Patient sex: M
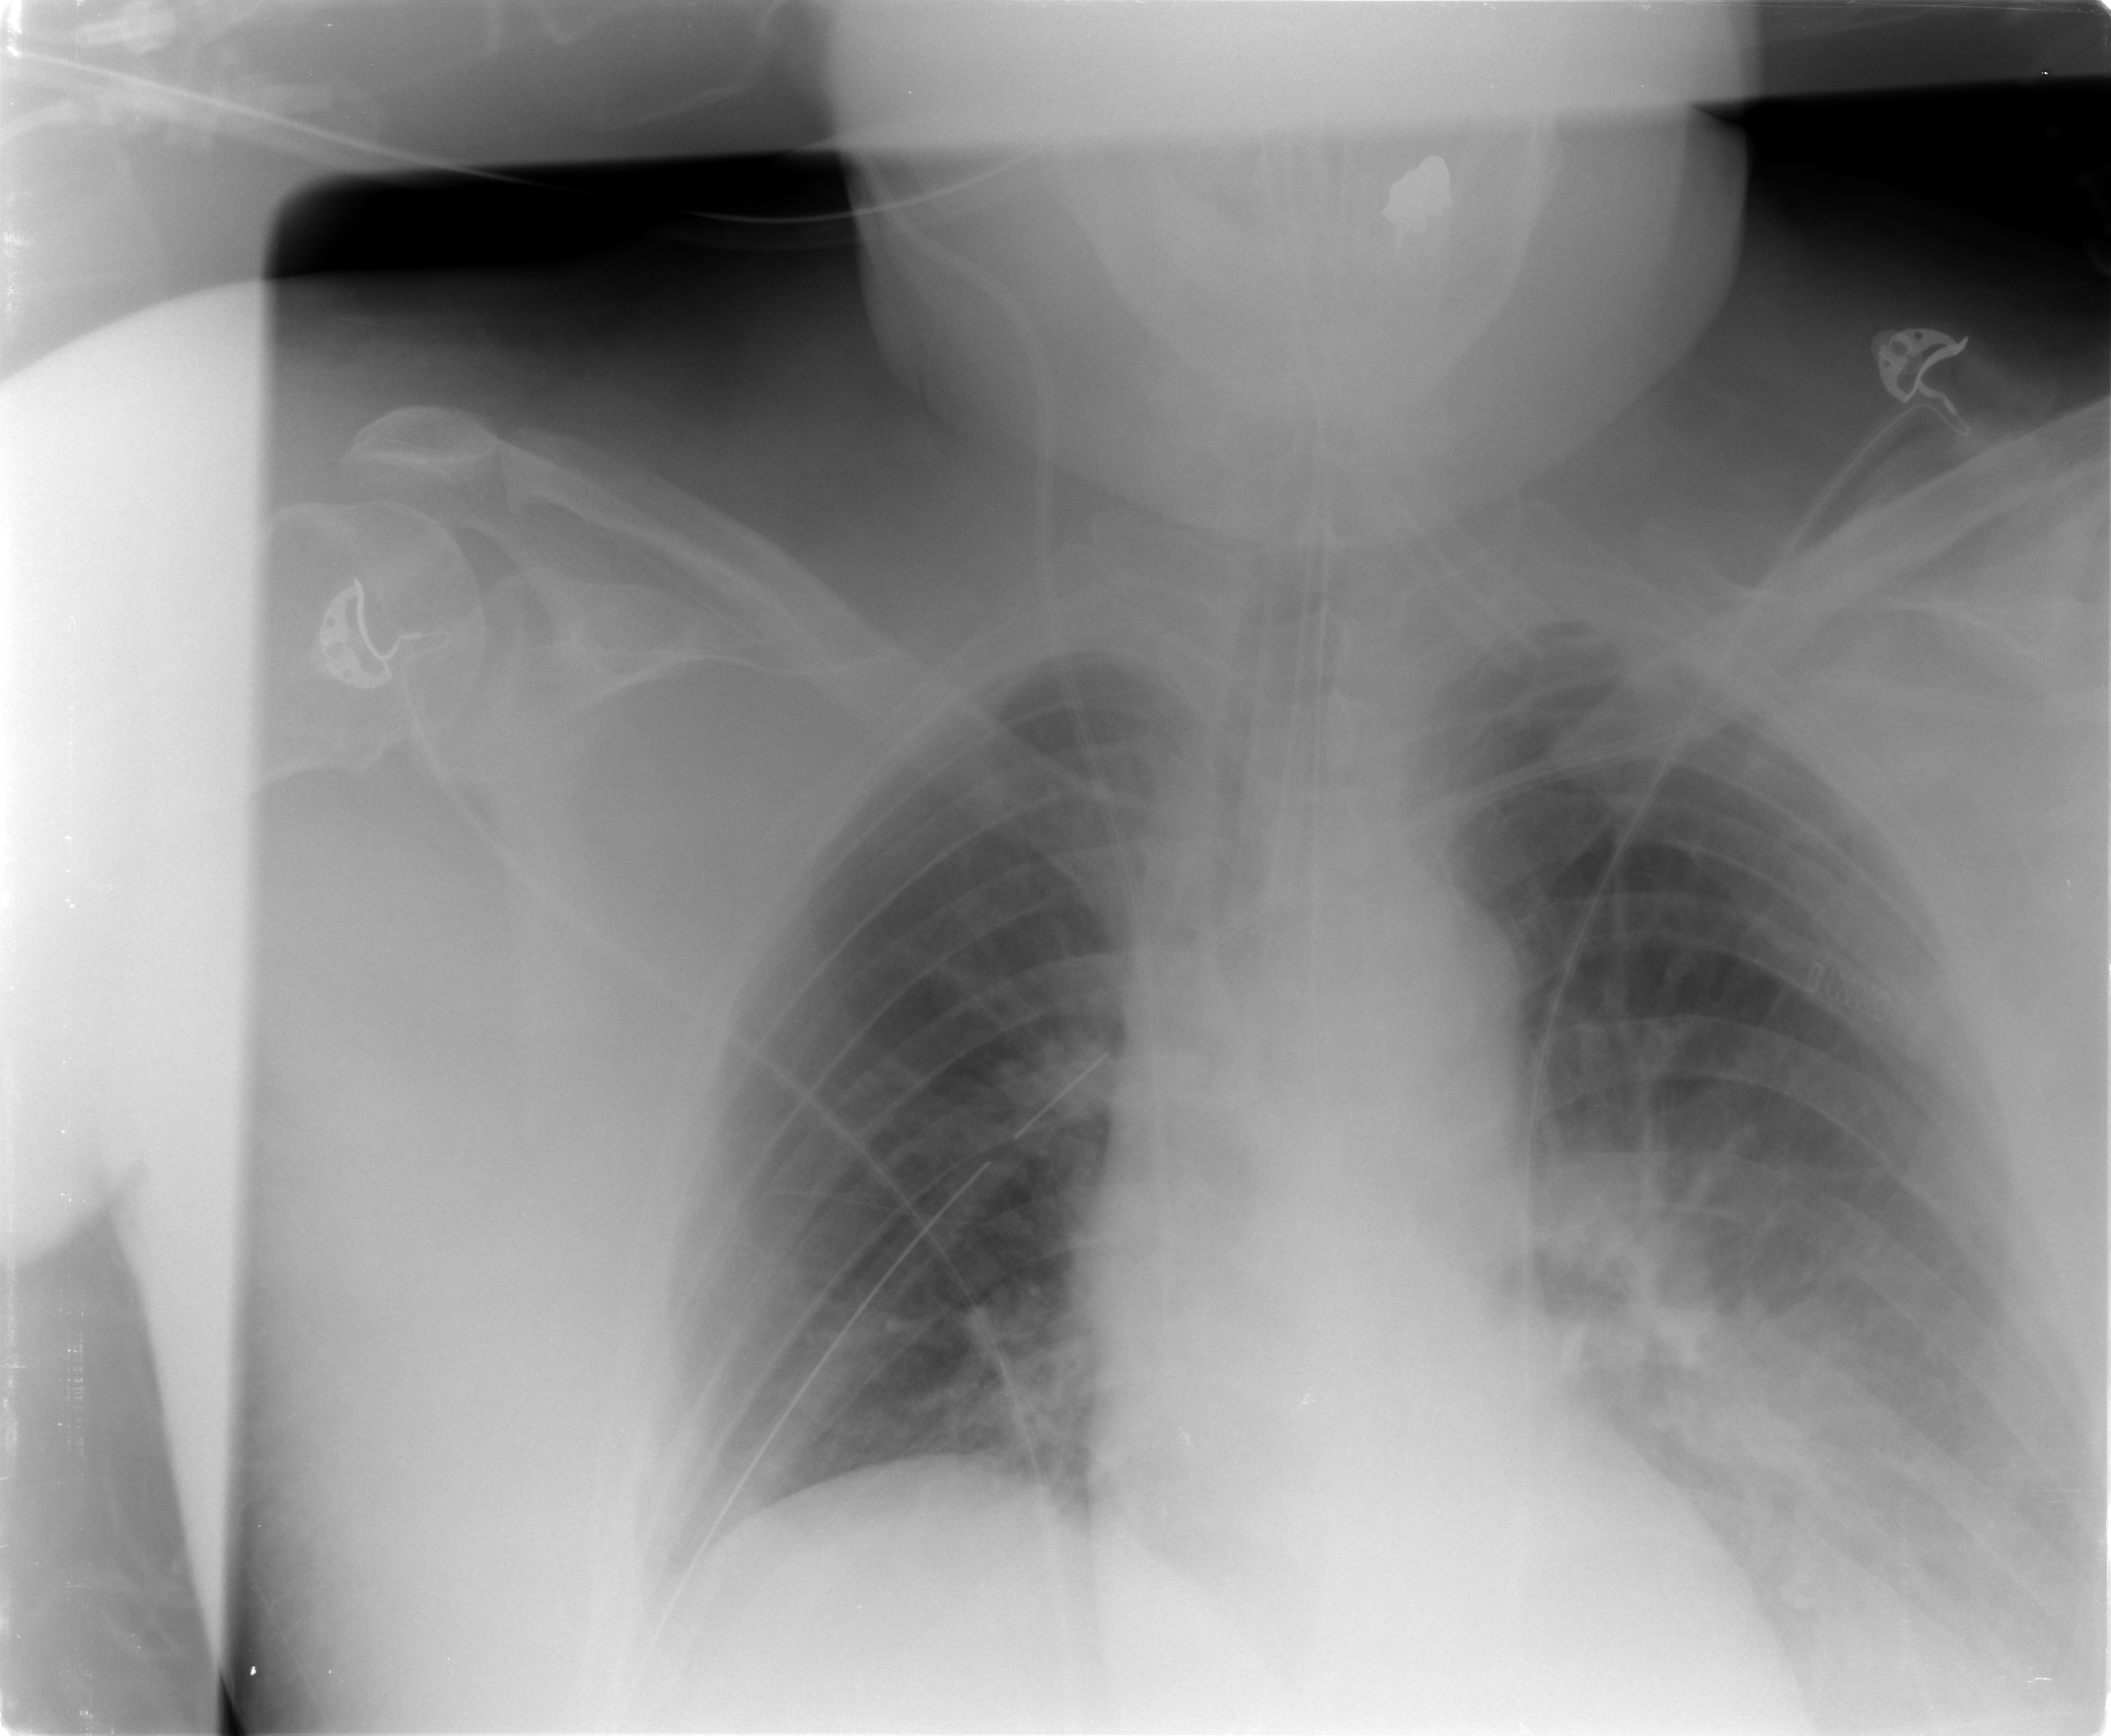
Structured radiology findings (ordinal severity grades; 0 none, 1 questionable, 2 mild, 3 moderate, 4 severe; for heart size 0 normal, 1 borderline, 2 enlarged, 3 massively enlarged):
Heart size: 0
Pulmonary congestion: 2
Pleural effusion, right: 0
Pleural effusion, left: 2
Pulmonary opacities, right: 0
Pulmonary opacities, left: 2
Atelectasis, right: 0
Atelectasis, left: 2